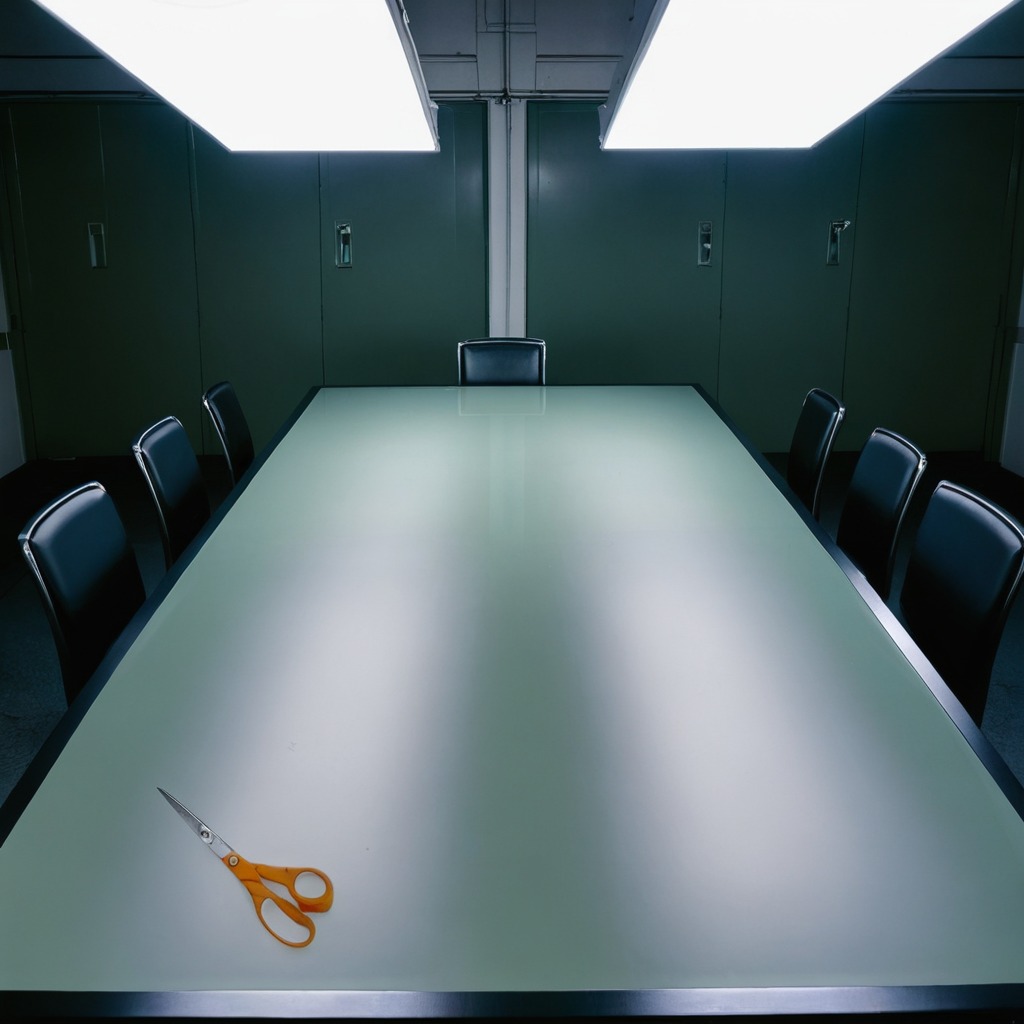
A scissor lies on the clean empty table in a railway signal maintenance room.